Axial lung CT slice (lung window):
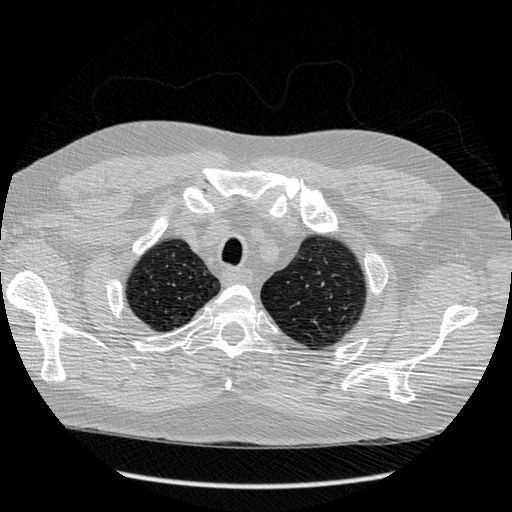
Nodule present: no